Question: Is there a good way to change the Context Action Bar checkmark drawable without creating a custom view for the whole Action Bar?

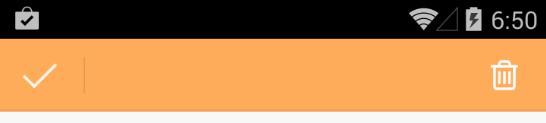
Answer: Yes there is. You simply need to add the "actionModeCloseDrawable" item to your style.
'''
<style name="MyCustomTheme" parent="@style/Theme.AppCompat.Light">
<item name="android:actionModeCloseDrawable">@drawable/my_custom_close_icon</item>
<!-- Support library compatibility -->
<item name="actionModeCloseDrawable">@drawable/my_custom_close_icon</item>
</style>
'''